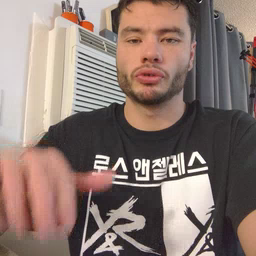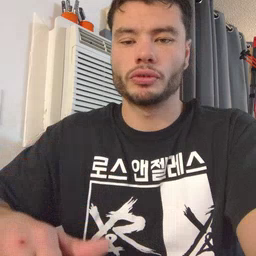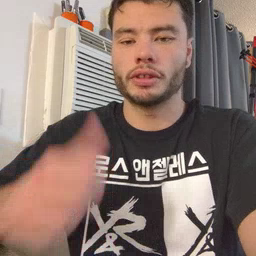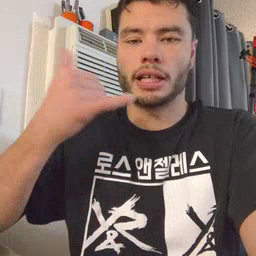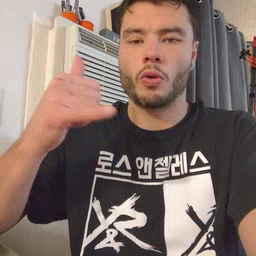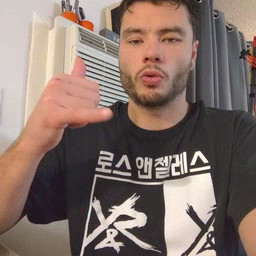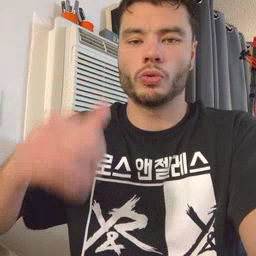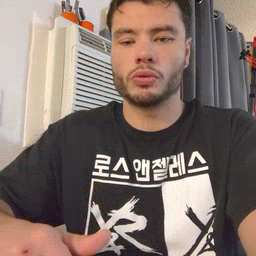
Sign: yellow